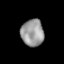
Tissue: lung
Cell type: Epithelial cells
Senescence score: 0.2179
Nuclear area (px): 597
Mean DAPI intensity: 153.087